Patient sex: F
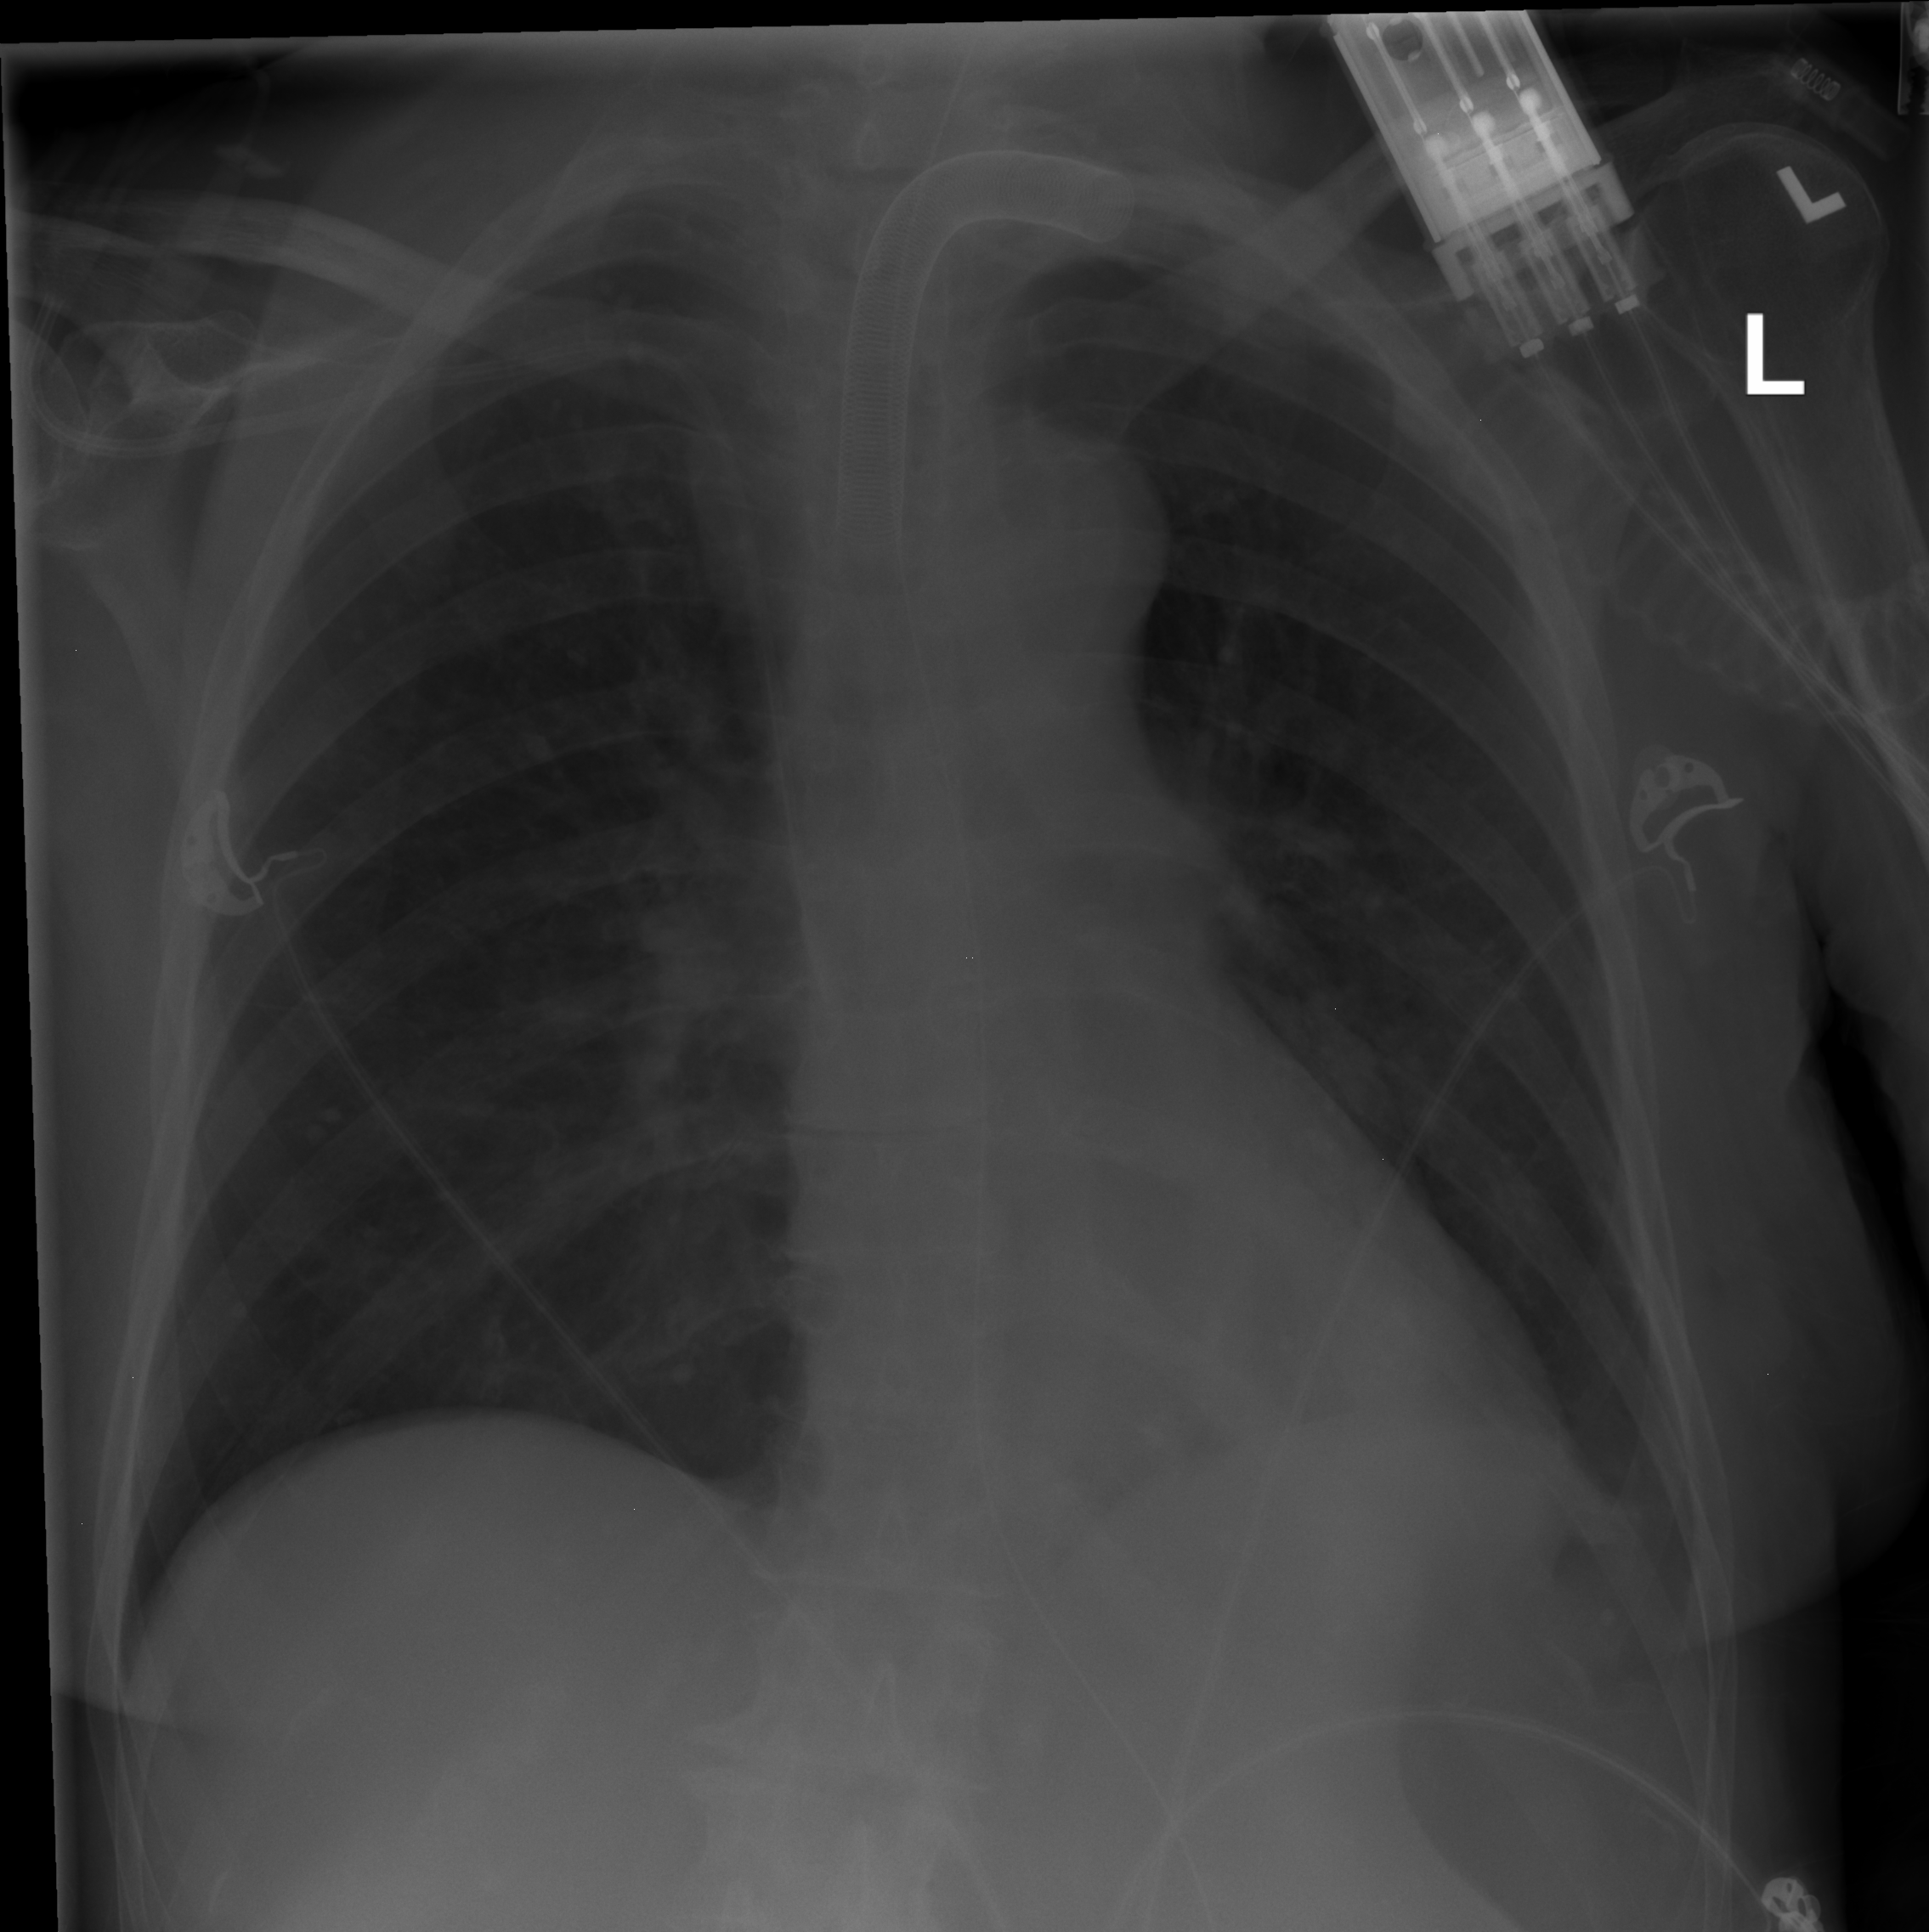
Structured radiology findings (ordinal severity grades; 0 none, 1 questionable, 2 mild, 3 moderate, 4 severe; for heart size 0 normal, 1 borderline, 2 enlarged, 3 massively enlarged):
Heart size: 0
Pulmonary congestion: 0
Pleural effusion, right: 0
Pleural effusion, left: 2
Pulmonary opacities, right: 0
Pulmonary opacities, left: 0
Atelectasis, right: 1
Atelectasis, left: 1